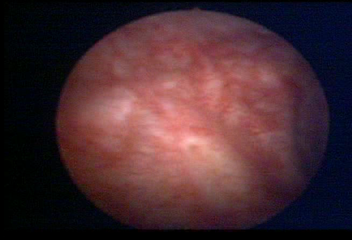
Modality: WLC
Class: Normal mucosa
Bladder cancer association: No